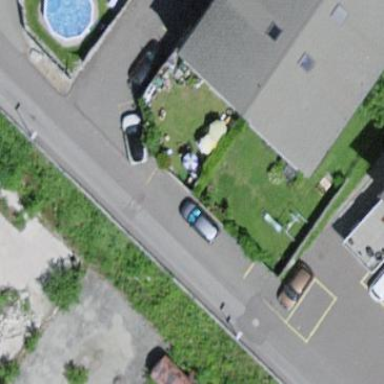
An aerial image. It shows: Parking area with surface.